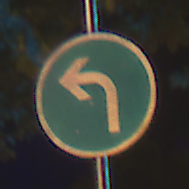
Verkehrszeichen: VorgeschriebeneFahrtrichtungLinks
Umgebung: Outdoor, Urban
Tageszeit: Night
Wetter: PartlyCloudy
Licht: Artificial
Jahreszeit: NotSpecified
Kontrast: HighContrast